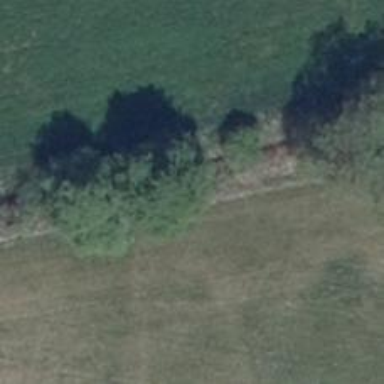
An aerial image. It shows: Row of deciduous broadleaved trees.